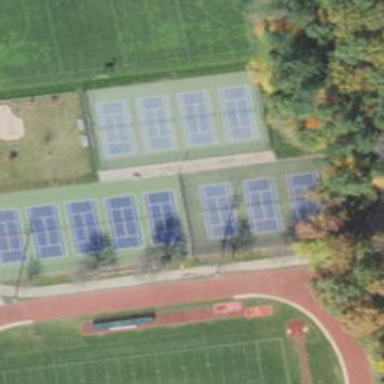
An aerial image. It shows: Tennis court in leisure pitch.